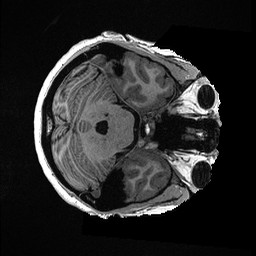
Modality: T1w
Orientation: axial
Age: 21
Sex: female
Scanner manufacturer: ge
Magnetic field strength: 3 T
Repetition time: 0.00668 s
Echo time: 0.00294 s